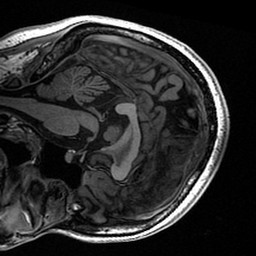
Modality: T1w
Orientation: sagittal
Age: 23
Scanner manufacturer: siemens
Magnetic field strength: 3 T
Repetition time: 2.4 s
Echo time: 0.00224 s